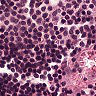
Metastatic tissue present: no